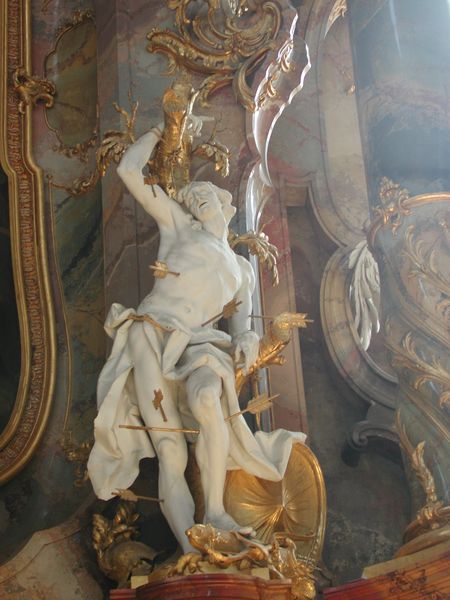
Titel: Ottobeuren, Klosterkirche
Künstler: Christoph Vogt
Standort: Ottobeuren, Klosterkirche (EU - D - Bayern)
Schlagwörter: mann, nackter, weiß, licht, marmor, tuch, barock, falten, tod, baumstamm, kirche, figur, gold, skulptur, statue, church, ornate, palace, red, white, dress, face, golden, lady, robe, wall, woman, mirror, helm, leid, leiden, schmerz, man, tree, building, head, death, heiliger, male, opfer, gips, gilt, bird, saint, pfeil, sculpture, pfeile, dead, rope, marble, human, arms, leaves, neck, jesus, museum, legs, god, fish, folter, durchbohrt, christian, altar, branch, arrow, violence, guild, antike, anguish, pain, suffering, holy, dying, david, execution, arrows, symbols, sebastian, granite, romantismus, alar, pierce, shafts, pfeilen, sufferung, marlbe, cahedral, baroc, aroow